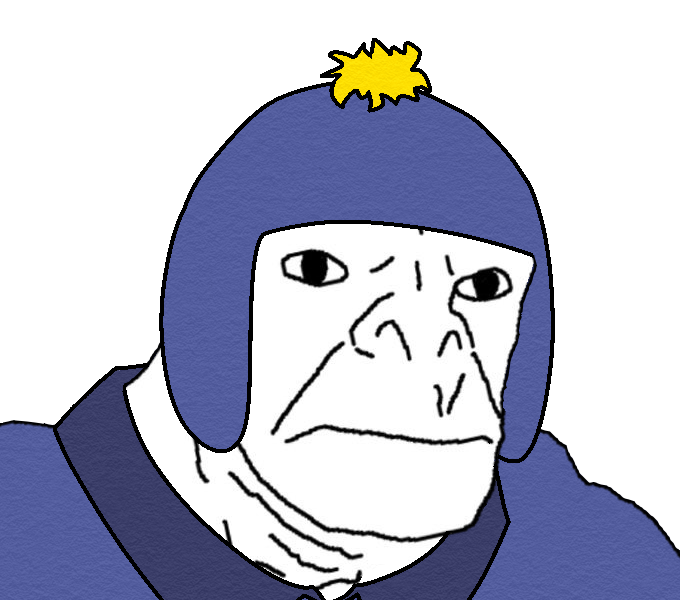
Label: 5_Craig